Question: I have an integer attribute in Active Directory Lightweight Directory services.

In my 'webservices' I access that attribute and read it's value.
'''
...
SearchResult results = searcher.FindOne();
if (results !=null)
{
if (results.Properties["userStatus"] != null)
{
user.Status = (UserStatusEnum) results.Properties["userStatus"][0];
}
}
...
'''
This line returns correct data:
'''
results.Properties["userStatus"][0]
'''
'Value = 1'
However, I'm running into an issue when I point my external webservices to internal services.
When I do that and I execute this line:
'''
results.Properties["userStatus"][0]
'''
for the same user, the same value it's now returning
> {byte<URL>}
[0]: 49
If I set the status to '2' it will return
> {byte<URL>}
[0]: 50
and so on...
Why is this happening? How can I resolve this issue, or at least debug?
I have tried to remove my 'external' webservices out of the equation and pointed my 'web application' directly to 'internal' webservices. I get the same results.
## SOLVED
Thanks to I wrote some code to accomplish what I need. I'm still interested on finding out
'''
object statusObj = results.Properties["userStatus"][0];
if (statusObj is byte[])
{
string statusString System.Text.Encoding.Default.GetString((byte[])statusObj);
user.Status = (UserStatusEnum)Convert.ToInt32(statusString);
}
else
{
user.Status = (UserStatusEnum)Convert.ToInt32(statusObj);
}
'''
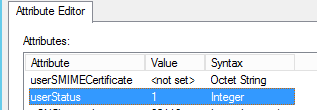
Answer: '49' is the ASCII value for the integer 1. It looks like you need to cast the byte values back to 'char's, then to 'int's.
Here's an ASCII table to reference: klcconsulting.net/ascii.htm look at decimal value '49' to see that it is the decimal value for the ASCII character '1'. If the user value is '10', it should return two bytes '{49, 48}', the first for '1' and the second for '0'.